Interaction volume radius: 5 \u00c5
Interaction volume height: 30 \u00c5
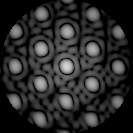
Disorder parameter: 0.06168